Question: Please refer below code
'''
public class NNAEmployeeDetails
{
public string DealerCode { get; set; }
public string EmployeeCode { get; set; }
public string EmployeeName { get; set; }
}
IEnumerable<NNAEmployeeDetails> empList =GetList();
'''
i am trying the sort the above ienumerable by Employeename by below code
'''
empList.OrderBy(s=>s.EmployeeName)
'''
but OrderBy itself not showing in empList. Please refer below image

why the OrderBy is not coming in empList ? is any namespace problem ? what is the exact behavior ? how to sort ienumerable by EmployeeName ?
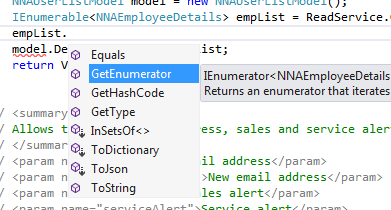
Answer: You need to have a 'using' for 'System.Linq' to access the LINQ extension methods.
Also note that 'OrderBy' doesn't mutate the sequence, it that is ordered.